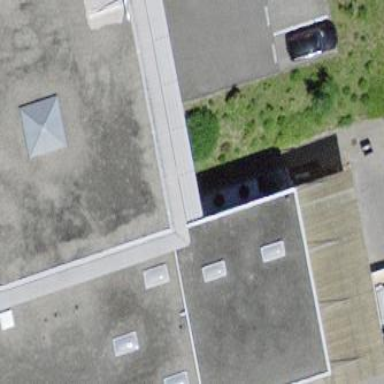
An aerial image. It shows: Building with flat roof.